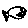
Label: fish